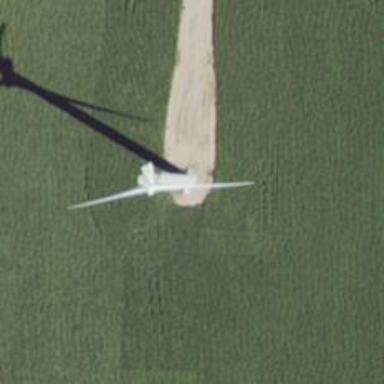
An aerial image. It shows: Wind generator using horizontal axis wind turbines.